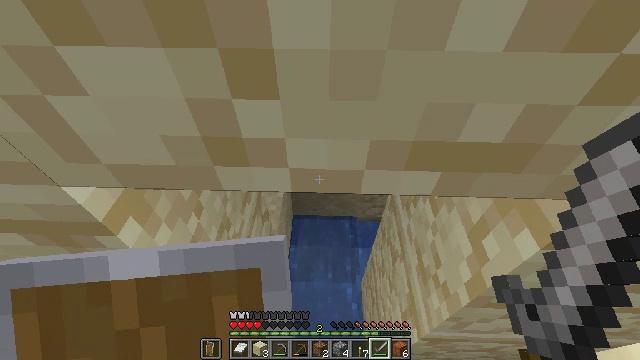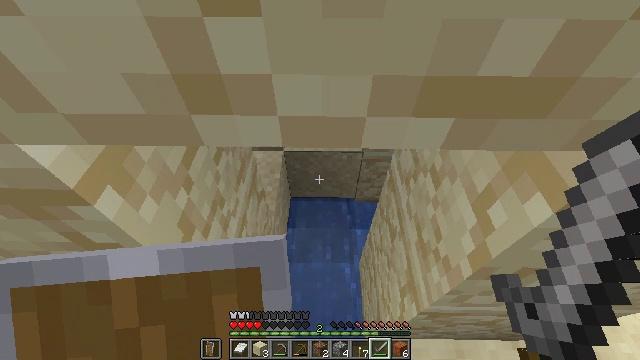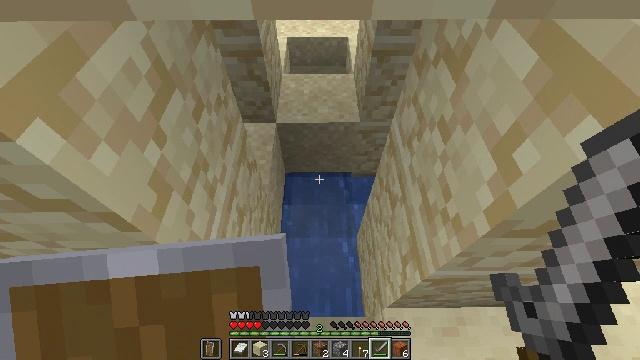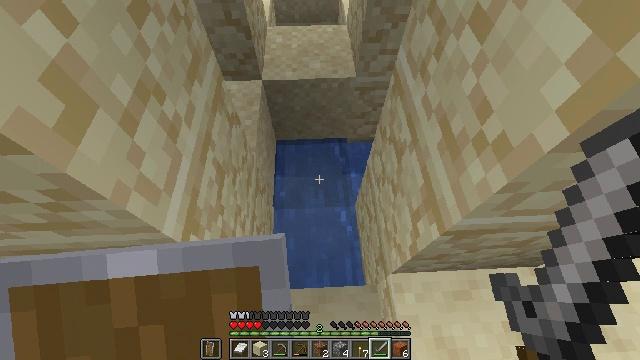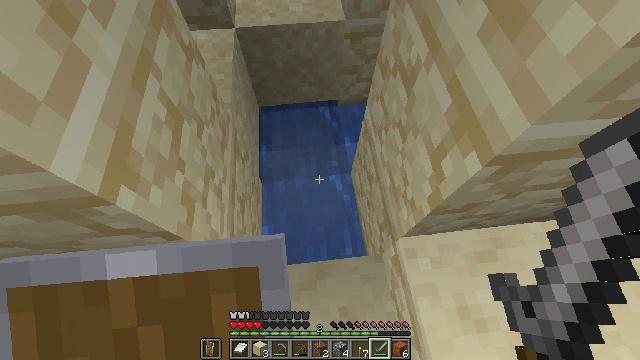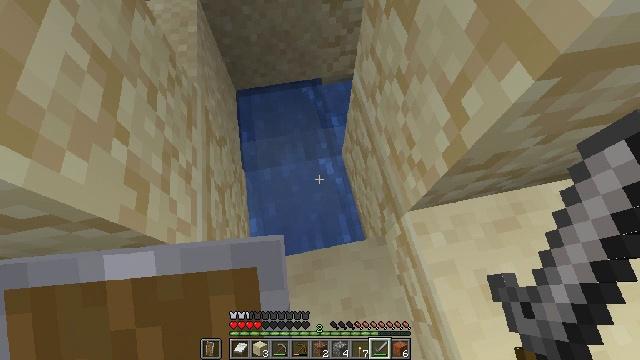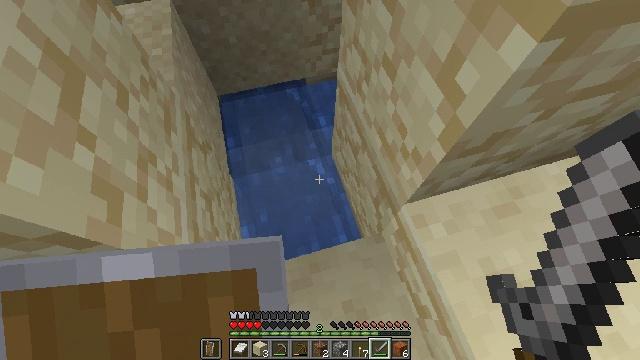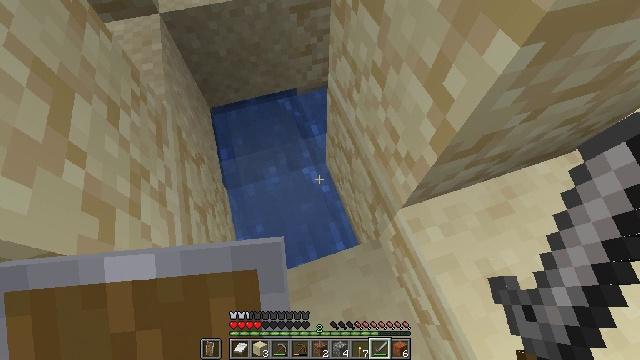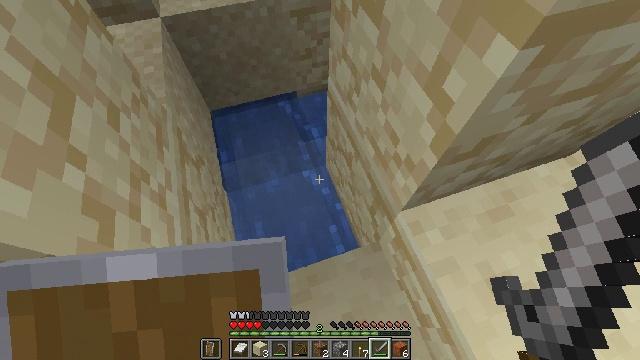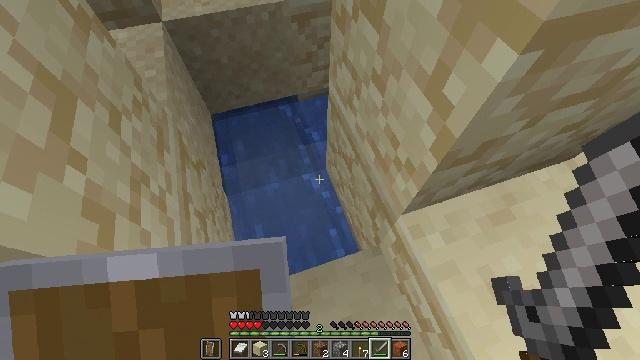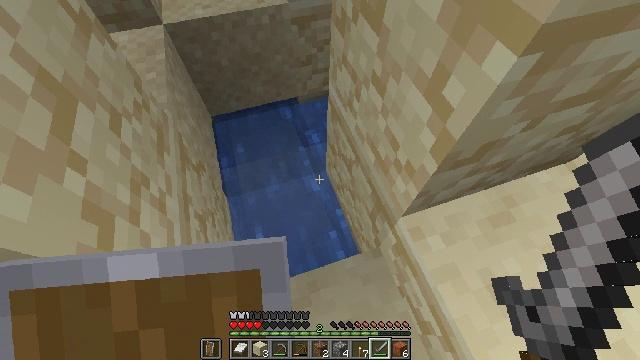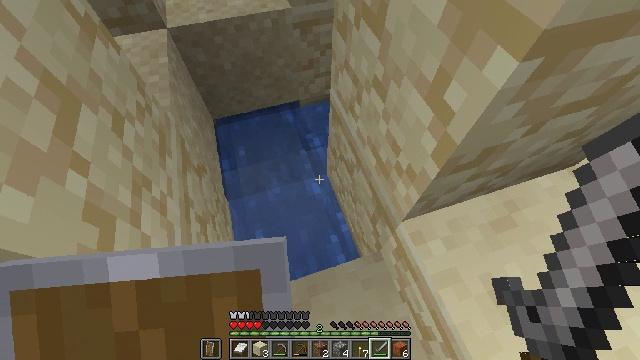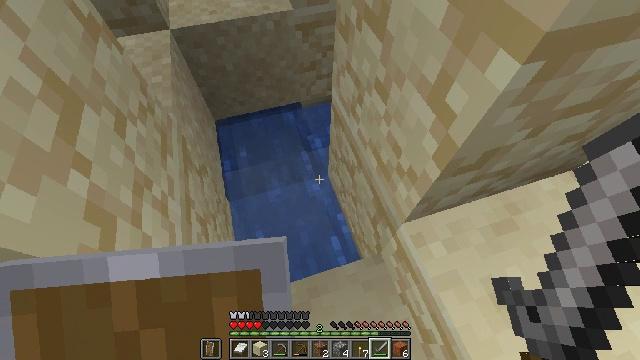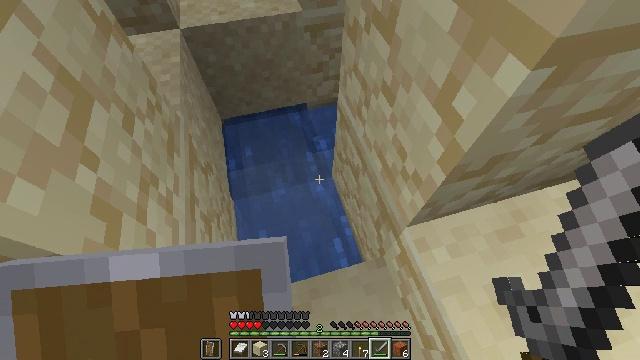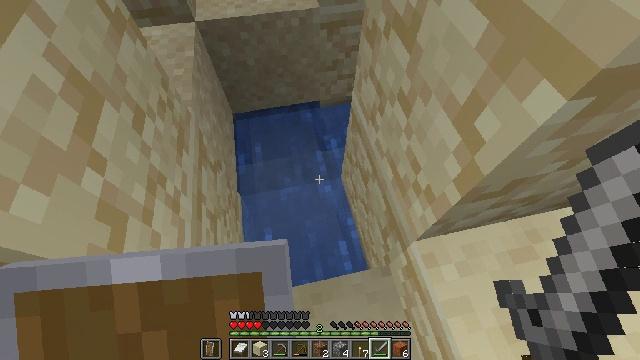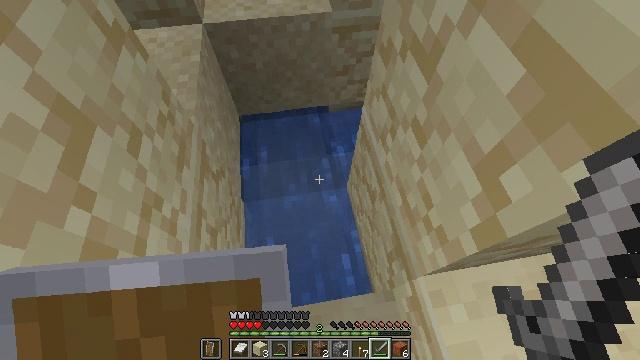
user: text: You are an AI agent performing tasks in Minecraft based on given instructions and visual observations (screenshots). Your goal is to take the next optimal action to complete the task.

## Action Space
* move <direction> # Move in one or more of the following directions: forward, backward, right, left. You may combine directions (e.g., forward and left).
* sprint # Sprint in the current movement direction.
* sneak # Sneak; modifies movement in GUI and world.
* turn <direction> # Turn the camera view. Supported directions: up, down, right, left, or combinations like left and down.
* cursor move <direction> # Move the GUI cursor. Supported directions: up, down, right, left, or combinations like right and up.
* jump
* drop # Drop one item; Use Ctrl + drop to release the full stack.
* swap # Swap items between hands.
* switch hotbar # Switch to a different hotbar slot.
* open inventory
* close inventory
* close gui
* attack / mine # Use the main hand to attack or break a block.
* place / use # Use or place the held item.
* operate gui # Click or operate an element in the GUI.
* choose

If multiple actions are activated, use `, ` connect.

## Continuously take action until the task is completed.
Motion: motion action
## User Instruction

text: Break the sand block.
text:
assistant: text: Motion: move forward, turn down, jump
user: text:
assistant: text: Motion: move forward, turn right and down, jump
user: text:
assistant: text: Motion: turn right and down, jump
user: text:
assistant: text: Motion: turn right and down
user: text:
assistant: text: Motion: turn right and down
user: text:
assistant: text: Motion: turn right
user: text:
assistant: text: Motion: turn right and up
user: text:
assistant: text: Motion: no_op
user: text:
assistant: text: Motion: no_op
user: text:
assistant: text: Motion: no_op
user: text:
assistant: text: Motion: no_op
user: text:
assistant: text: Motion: no_op
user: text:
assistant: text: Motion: turn left
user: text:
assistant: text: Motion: move forward, turn left and down
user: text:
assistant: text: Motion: move forward, turn left and down
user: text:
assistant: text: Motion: move forward
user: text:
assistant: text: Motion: move forward, turn left
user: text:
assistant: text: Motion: move forward, turn left
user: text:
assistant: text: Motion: move forward, turn left
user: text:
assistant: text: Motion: no_op
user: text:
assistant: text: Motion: turn down, use / place
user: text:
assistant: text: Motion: use / place
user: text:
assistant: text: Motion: use / place
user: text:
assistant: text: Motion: use / place
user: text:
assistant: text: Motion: use / place
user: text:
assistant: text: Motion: no_op
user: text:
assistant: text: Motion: no_op
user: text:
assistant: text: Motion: no_op
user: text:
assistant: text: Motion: no_op
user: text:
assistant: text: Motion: turn left